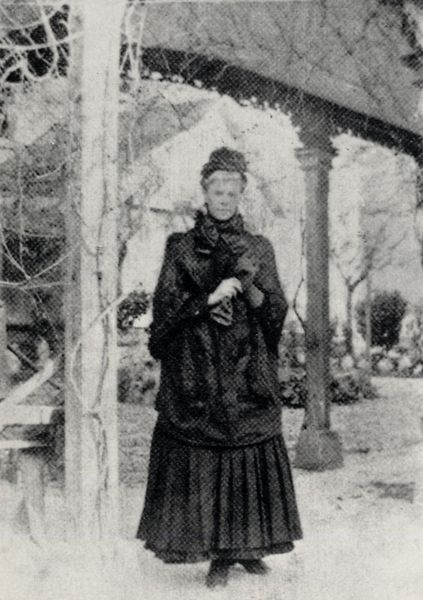
Titel: Porträt von Siri von Essen, Gersau
Künstler: August Strindberg
Standort: Stockholm
Institution: Kunglia Bibliothek
Schlagwörter: baum, hand, weiß, bäume, landschaft, äste, blumen, frau, frisur, grau, handschuh, handschuhe, holz, hut, kleid, laterne, pfeiler, schwarz, säule, säulen, blick, dach, dame, gebäude, park, schal, schnee, wiese, haube, rock, schleife, alt, jacke, alte, falten, gesicht, kleidung, kragen, mensch, sockel, stehen, steine, trauer, bild, bildnis, portrait, porträt, kalt, natur, zweige, brücke, büsche, gebüsch, boden, mantel, stehend, pflanze, pflanzen, madame, garten, ranken, bogen, schuhe, kahl, winter, pause, witwe, robe, bretter, gestalt, foto, fotografie, photographie, eingang, loggia, stütze, spaziergang, wandern, kälte, schwarzweiß, ranke, photo, ganzfigur, china, faltenrock, schwartz, rankpflanze, femme, fotographie, eisenkonstruktion, draht, laube, latte, fau, pixel, grobkörnig, pergola, neige, astwerk, debout, frau im langen kleid, brücke im hintergrund, kleidung 19.jh., gants, pegola, preau, schfatz